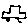
Label: car